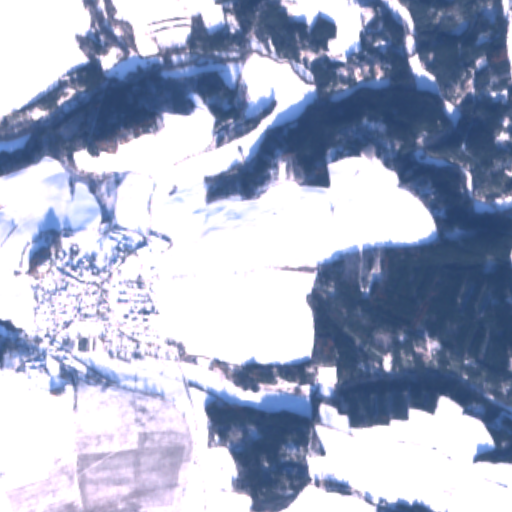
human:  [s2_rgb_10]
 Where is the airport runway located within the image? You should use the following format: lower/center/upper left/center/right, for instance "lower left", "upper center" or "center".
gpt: The airport runway is located in the lower left of the image.
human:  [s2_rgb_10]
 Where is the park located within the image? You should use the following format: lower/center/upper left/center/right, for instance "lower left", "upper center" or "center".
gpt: The park is located in the center left of the image.
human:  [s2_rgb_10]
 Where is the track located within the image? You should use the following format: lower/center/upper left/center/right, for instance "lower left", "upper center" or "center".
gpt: The track is located in the center left of the image.
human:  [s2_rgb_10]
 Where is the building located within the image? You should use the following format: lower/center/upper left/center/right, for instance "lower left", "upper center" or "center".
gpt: There is no building in the image.